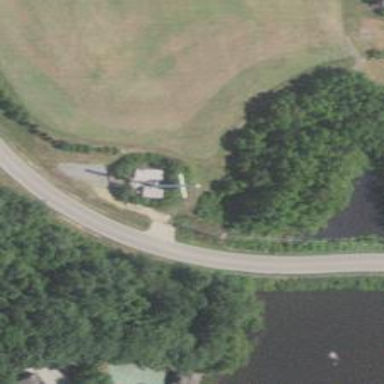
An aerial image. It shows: Mast tower used for communication.